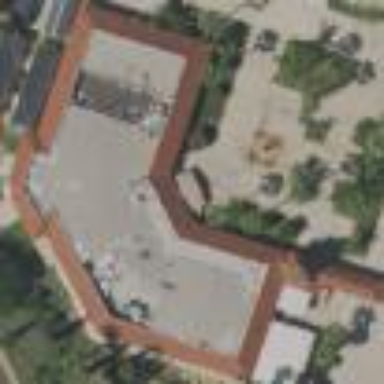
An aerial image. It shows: Beautiful church building.